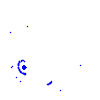
Particle: electron